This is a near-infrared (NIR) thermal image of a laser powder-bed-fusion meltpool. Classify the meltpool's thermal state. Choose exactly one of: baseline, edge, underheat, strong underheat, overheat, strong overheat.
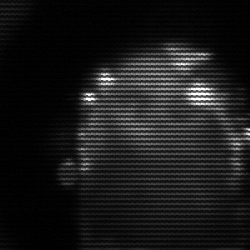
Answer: baseline